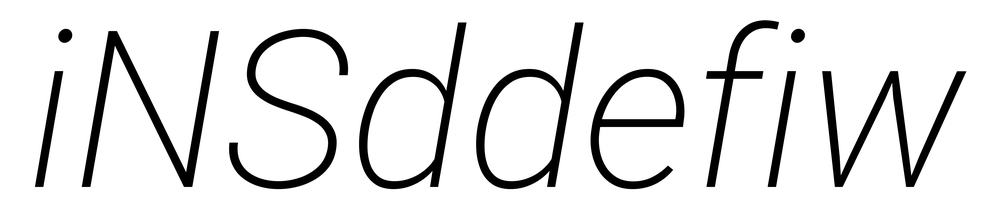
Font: Roboto-Italic_ExtraLight_Italic